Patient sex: M
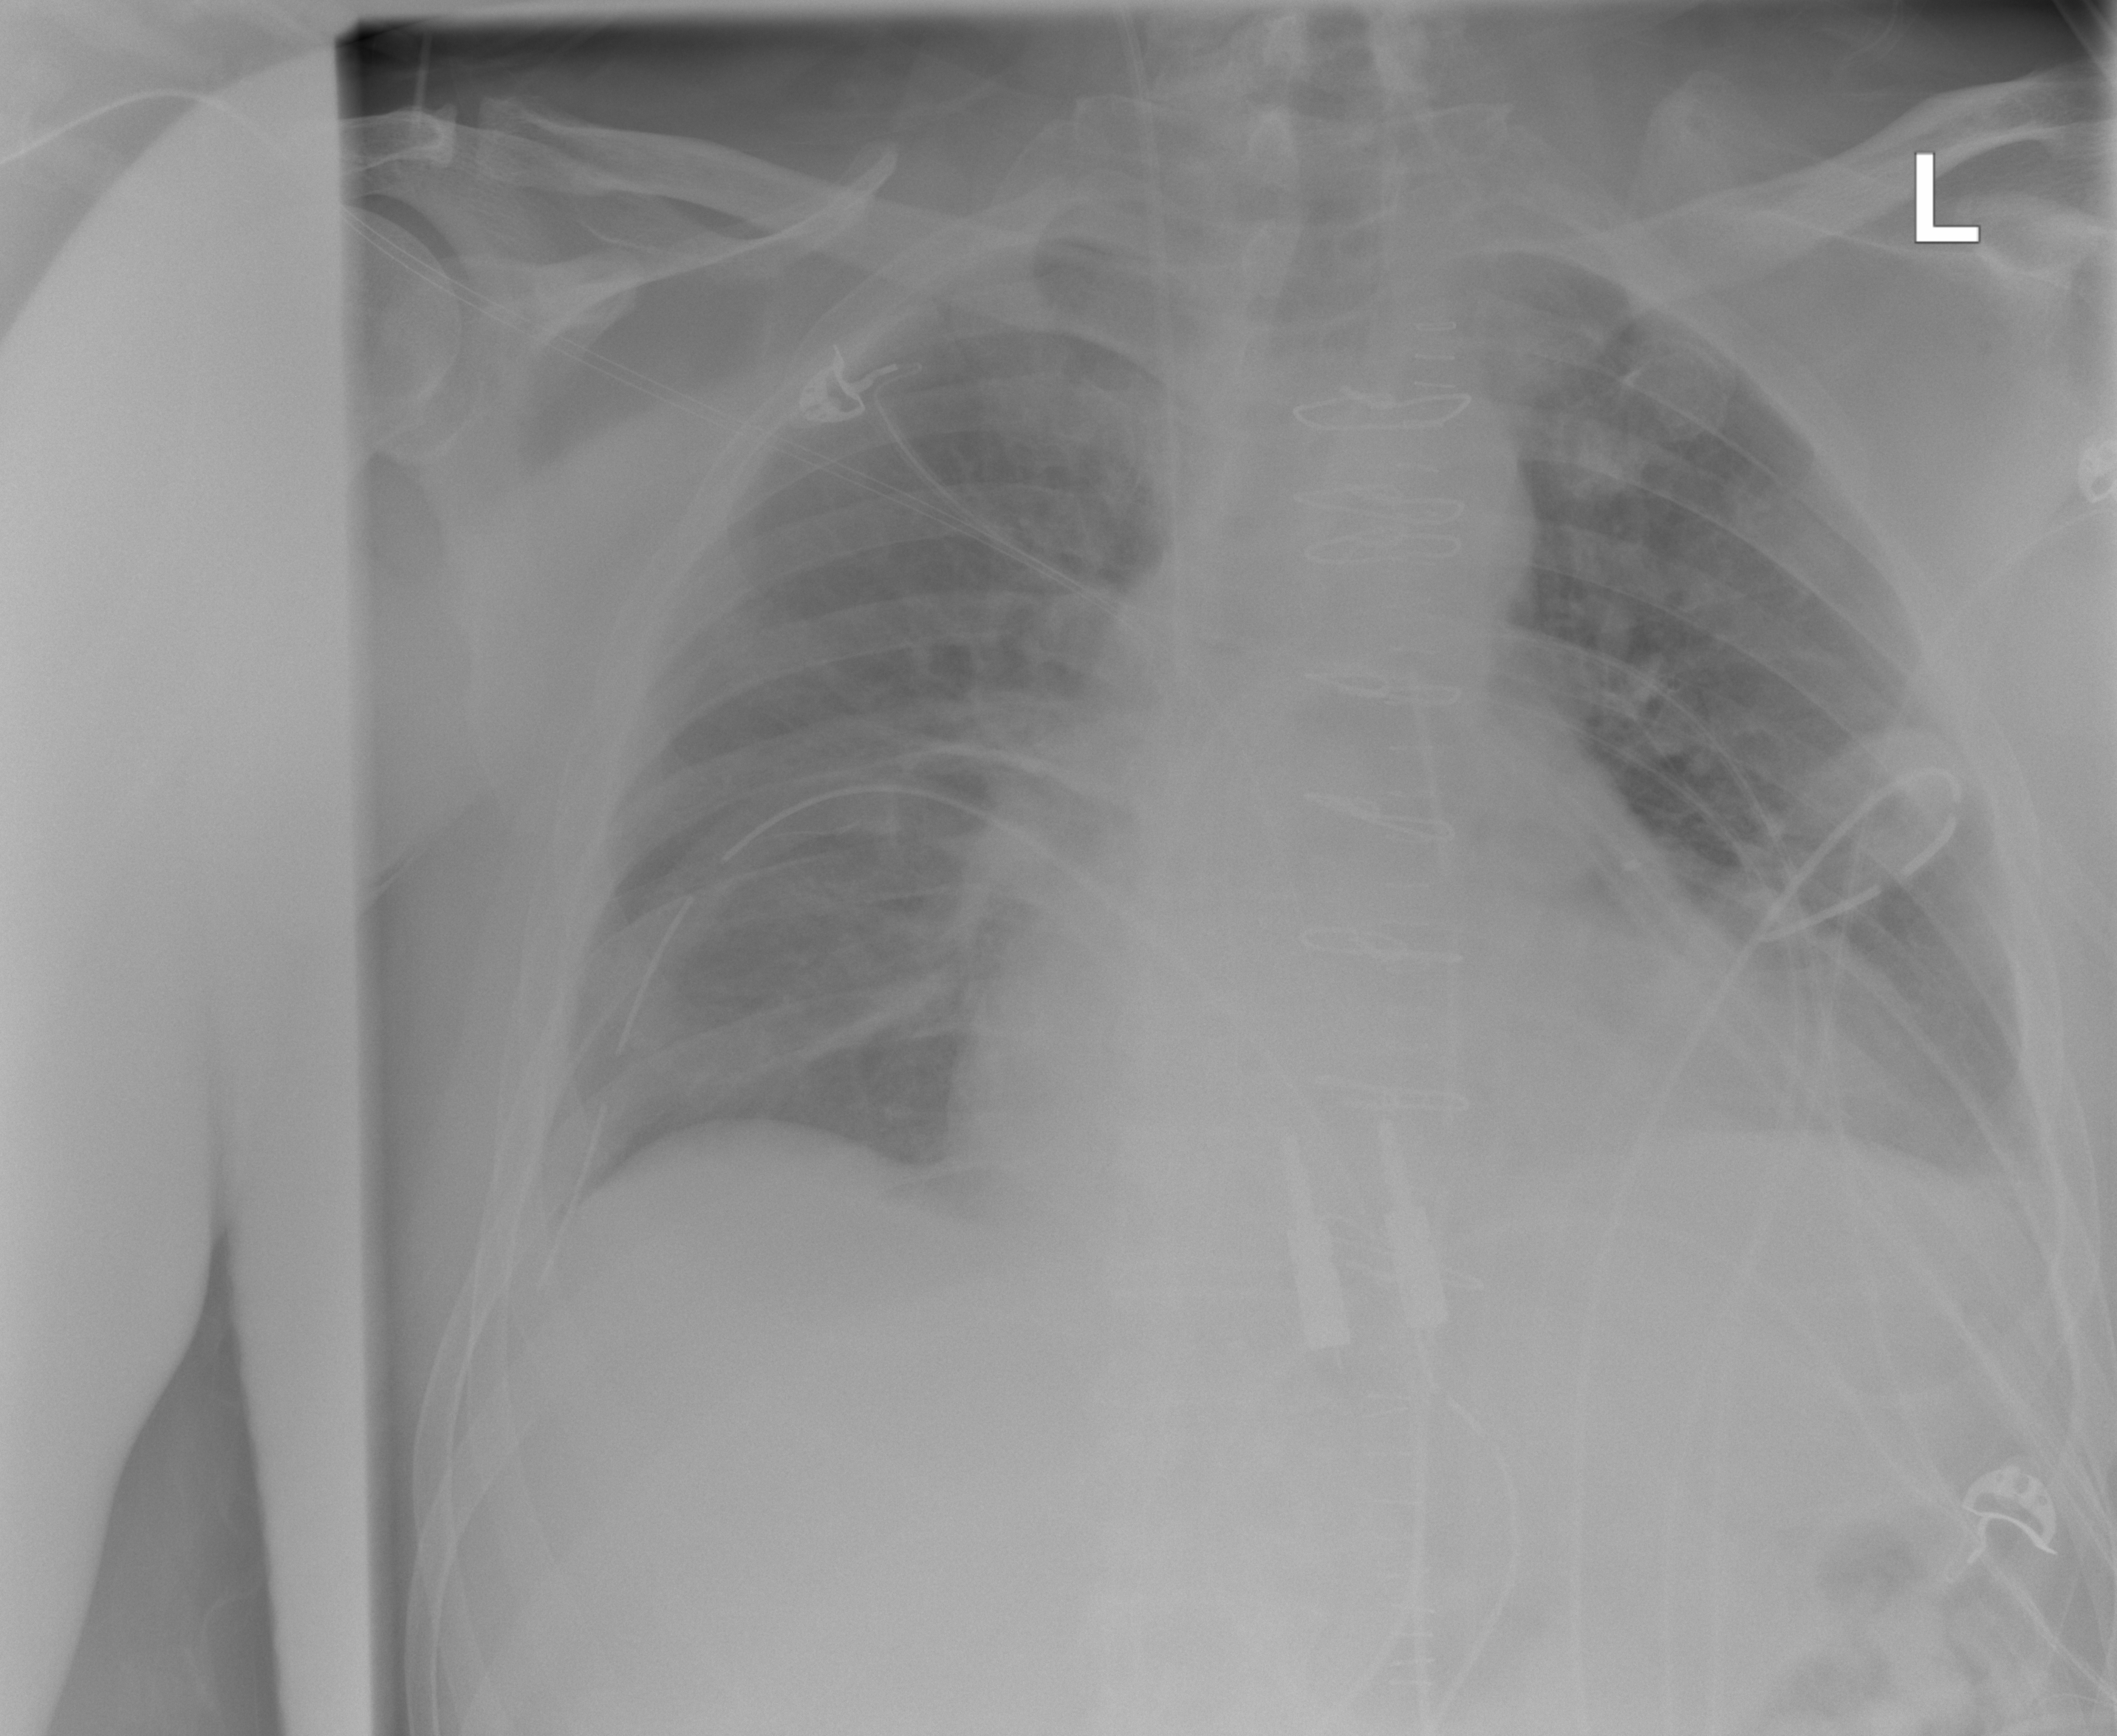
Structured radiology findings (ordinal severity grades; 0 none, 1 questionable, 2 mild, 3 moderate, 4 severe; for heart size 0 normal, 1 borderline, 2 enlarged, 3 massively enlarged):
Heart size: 2
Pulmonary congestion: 0
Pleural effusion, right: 0
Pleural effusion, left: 1
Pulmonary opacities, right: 0
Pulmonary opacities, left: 0
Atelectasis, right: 2
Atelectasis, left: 2